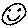
Label: smiley face